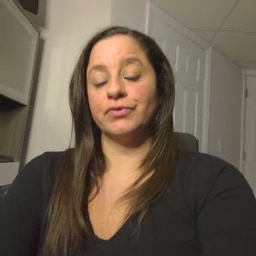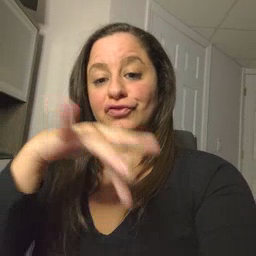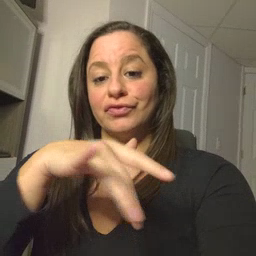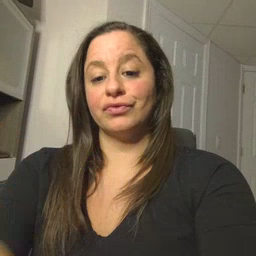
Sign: touch